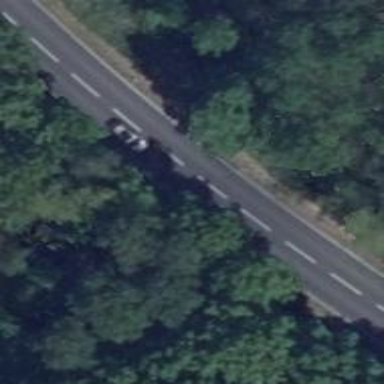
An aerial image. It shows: Secondary road with asphalt surface.